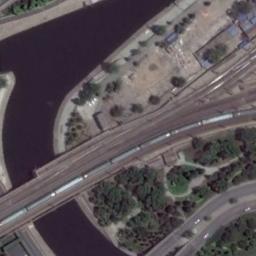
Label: railway